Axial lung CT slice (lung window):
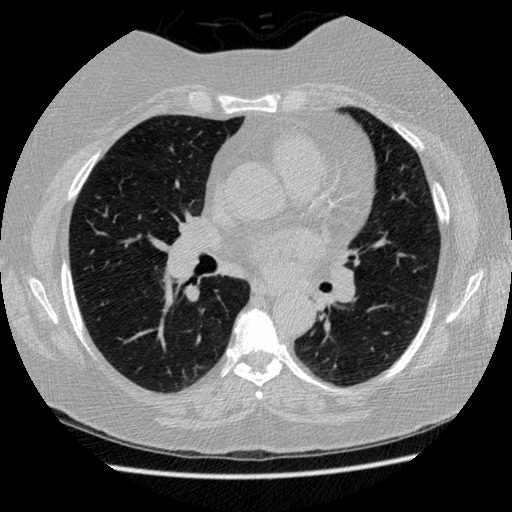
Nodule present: no